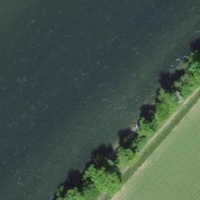
EUNIS habitat code: 15
Species observed at this site:
Cornus sanguinea
Clematis vitalba